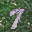
Label: 7